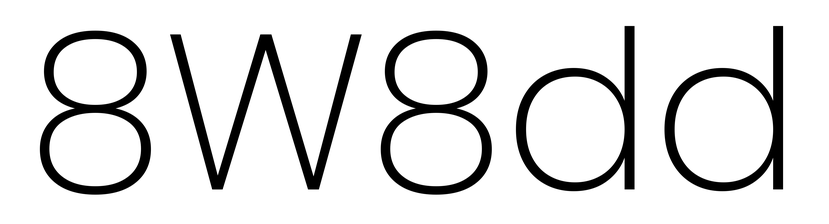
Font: Poppins-ExtraLight